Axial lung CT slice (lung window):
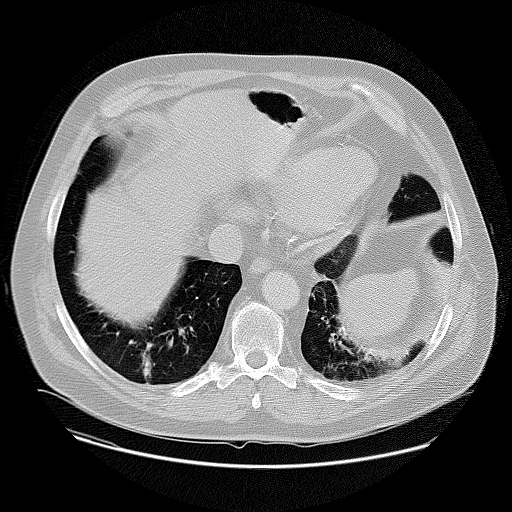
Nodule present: no